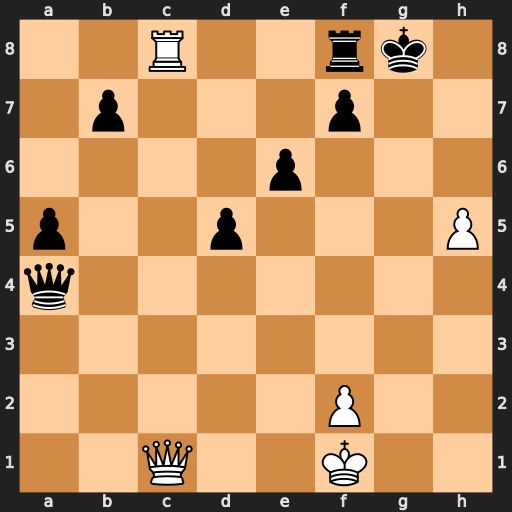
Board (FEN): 2R2rk1/1p3p2/4p3/p2p3P/q7/8/5P2/2Q2K2
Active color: w
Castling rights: -
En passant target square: -
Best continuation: Qg5+ Kh7 Rxf8